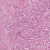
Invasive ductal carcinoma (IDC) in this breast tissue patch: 1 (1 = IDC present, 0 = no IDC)